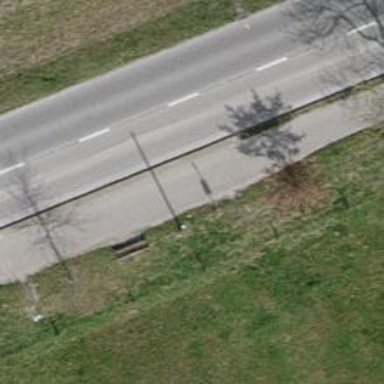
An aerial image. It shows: Sidewalk.